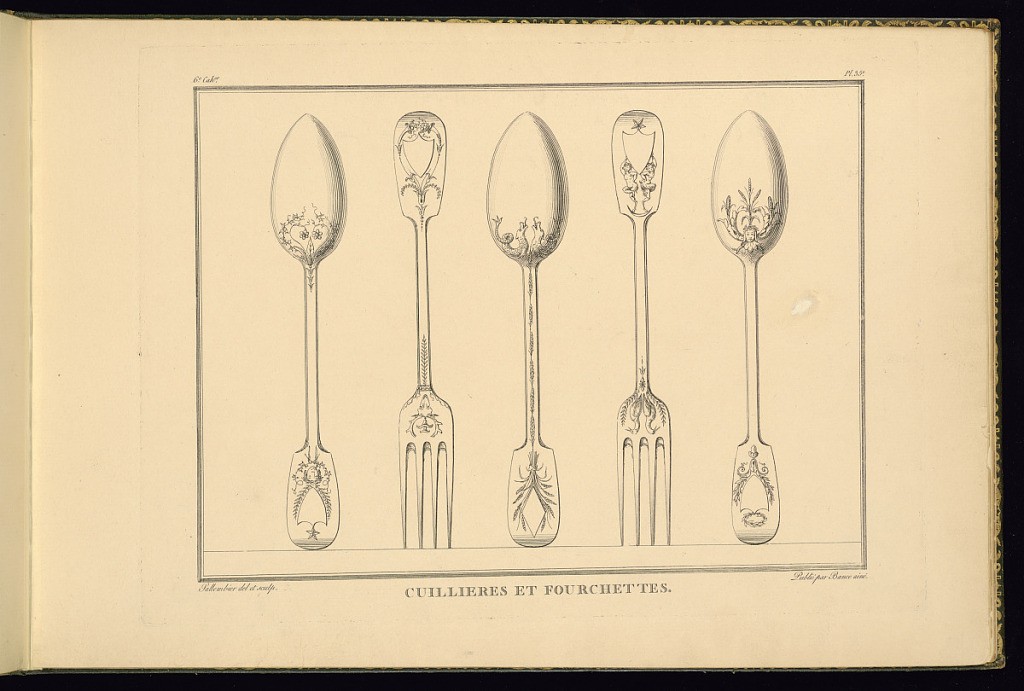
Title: CUILLIERES ET FOURCHETTES
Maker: Henri Sallembier, French, ca. 1753 - 1820
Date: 1805
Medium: Etching on paper
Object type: Print
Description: Designs for three spoons and two forks with Empire style motifs including masks (mascarons), cornucopia, cartouches, wheat, birds, foliate branches, star, rosettes, corn, sea creatures, a star, satyrs/fauns, fleruons, deer head, rosettes, and scrolling leaves. The plate is titled, signed, and numbered.